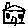
Label: house